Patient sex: M
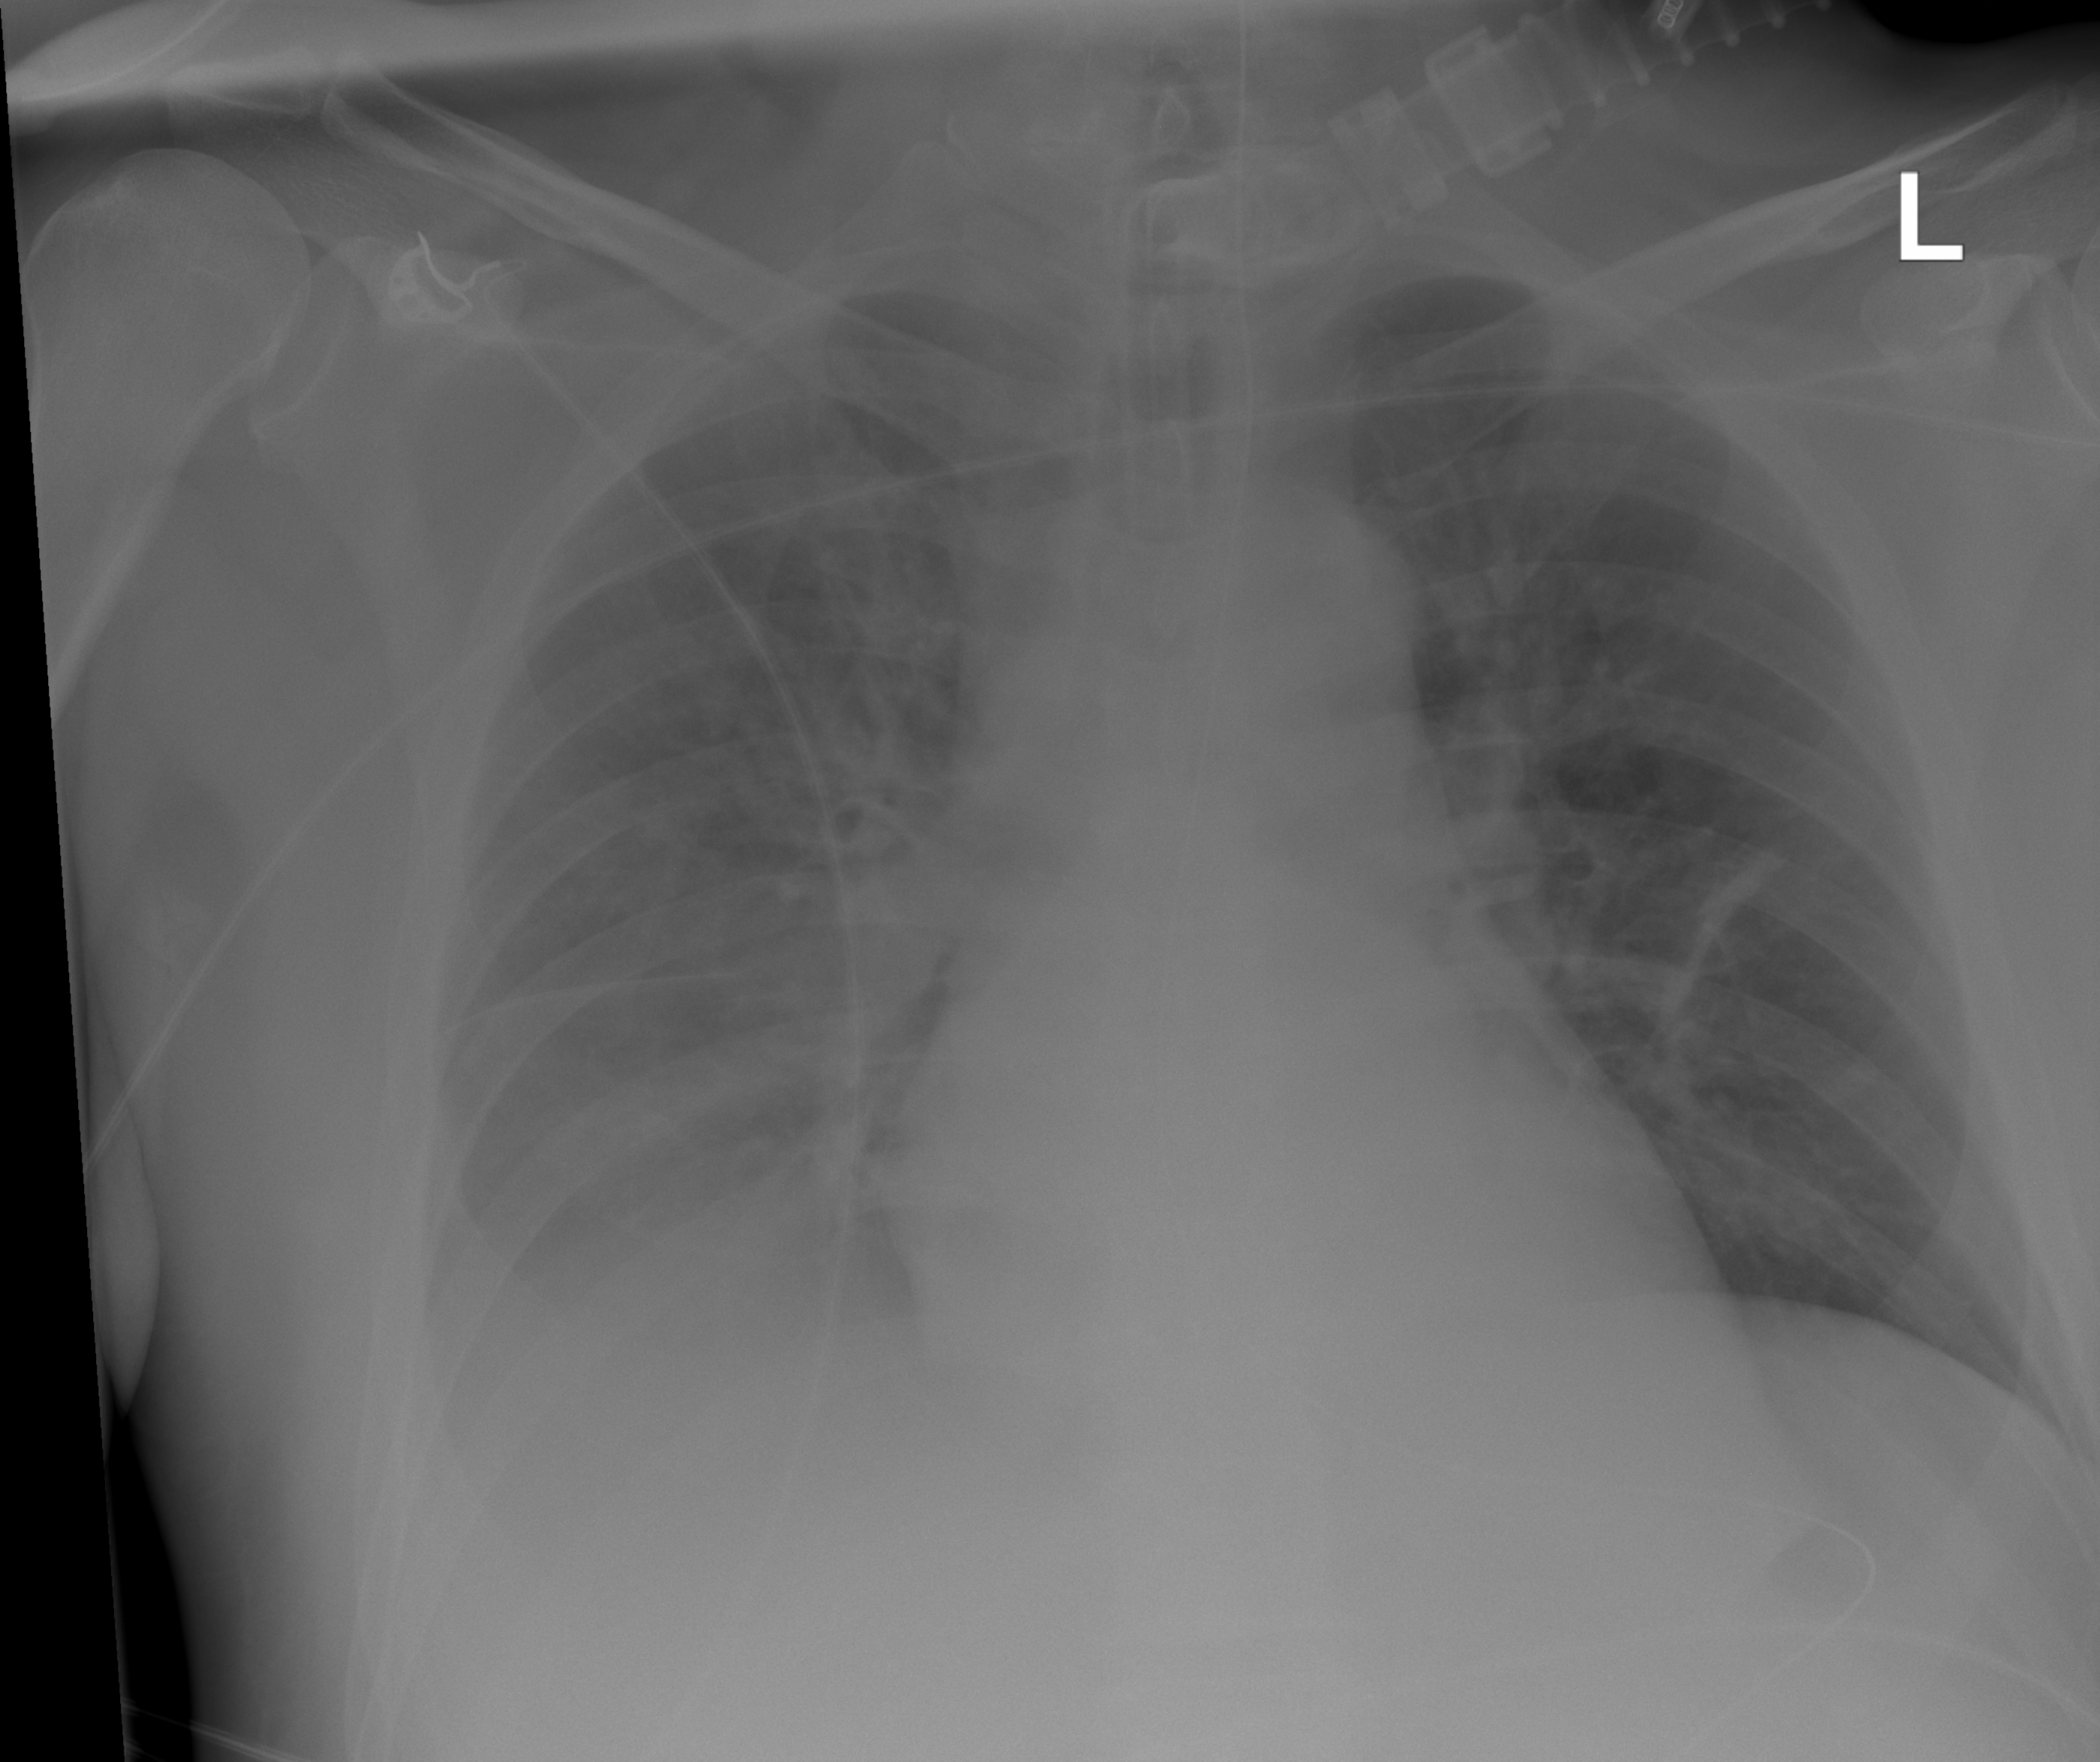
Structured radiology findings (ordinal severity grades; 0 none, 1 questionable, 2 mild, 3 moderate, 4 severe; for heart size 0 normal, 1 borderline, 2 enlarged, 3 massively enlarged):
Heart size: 2
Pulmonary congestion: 0
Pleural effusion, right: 3
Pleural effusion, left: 0
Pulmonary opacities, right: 3
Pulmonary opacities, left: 0
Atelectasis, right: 2
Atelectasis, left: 0